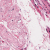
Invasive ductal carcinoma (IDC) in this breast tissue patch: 0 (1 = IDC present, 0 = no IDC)